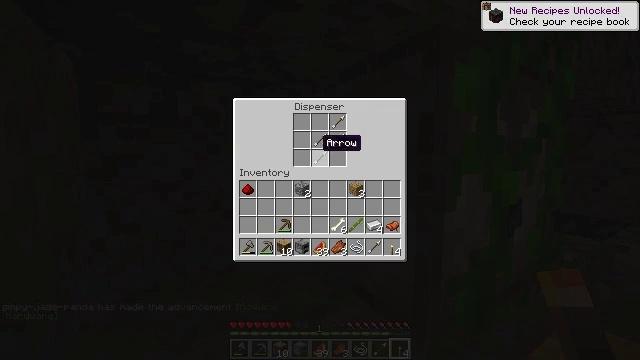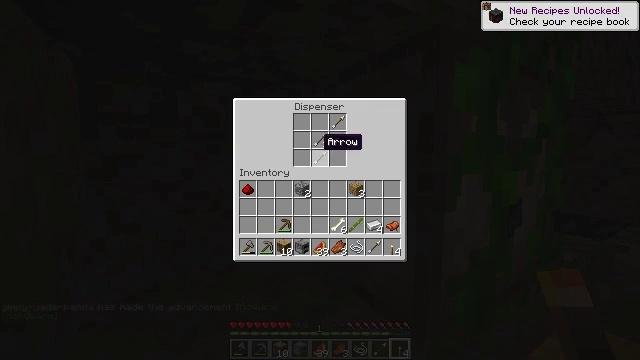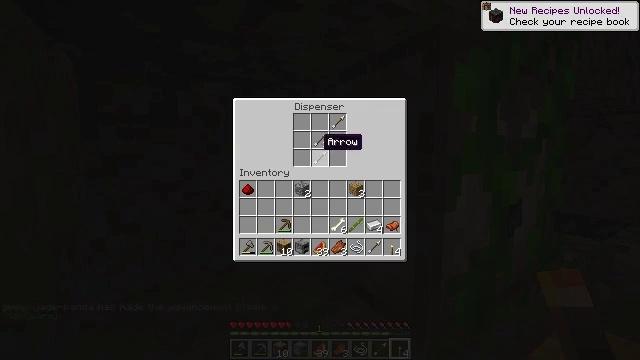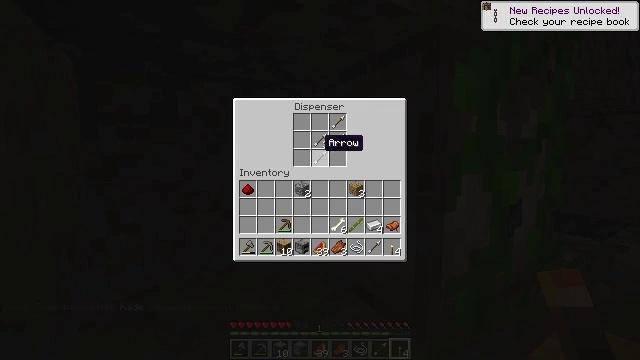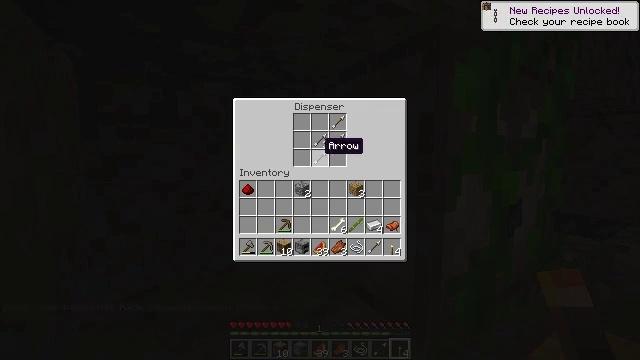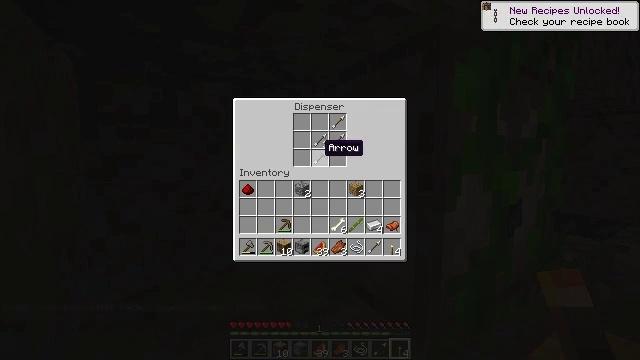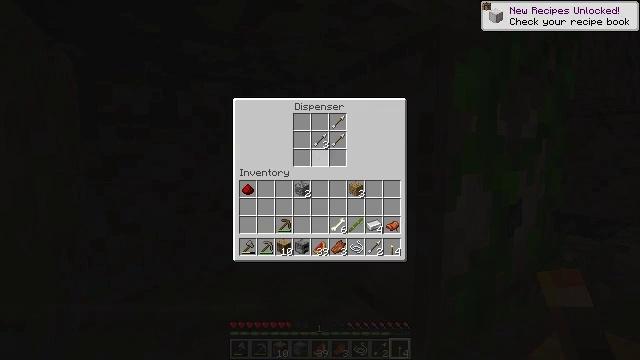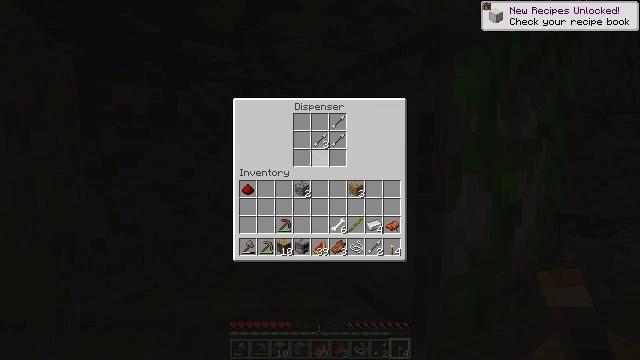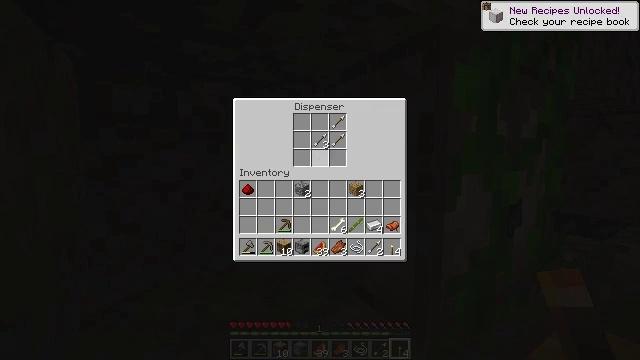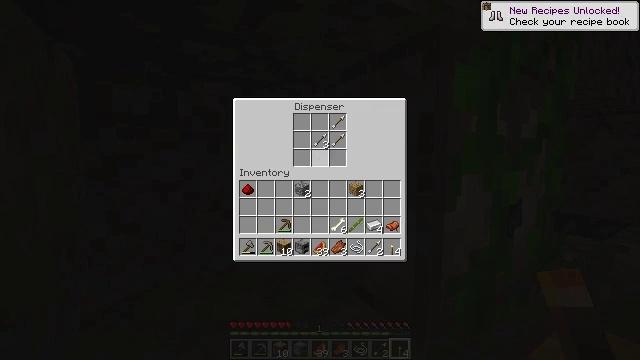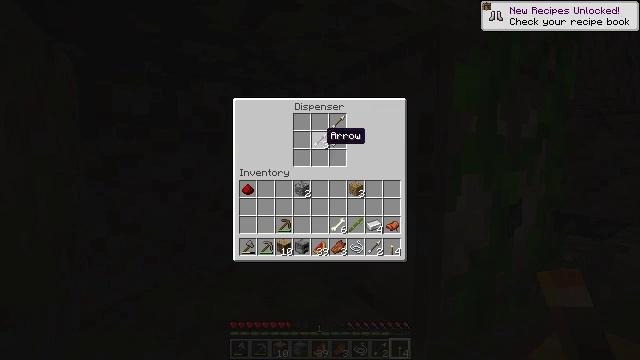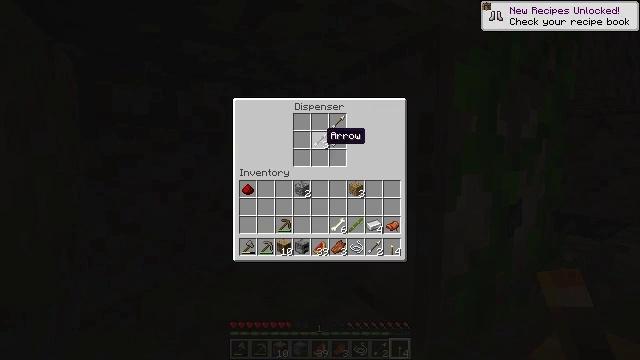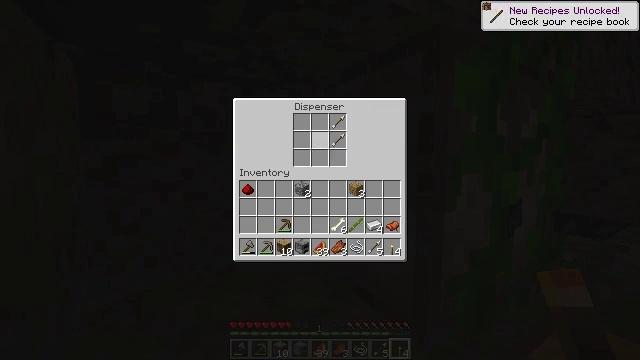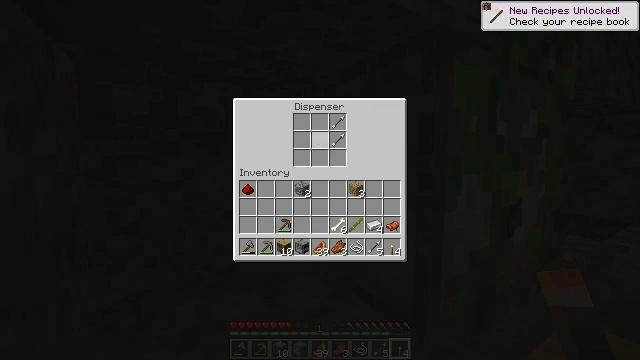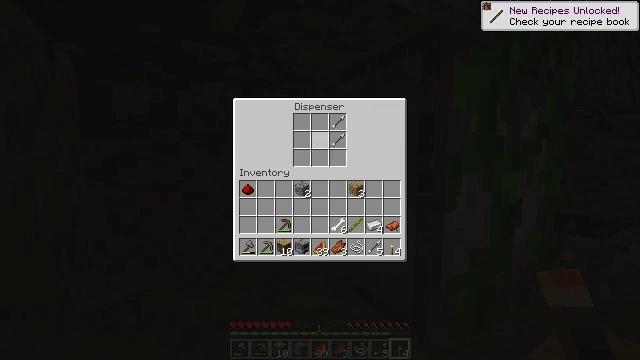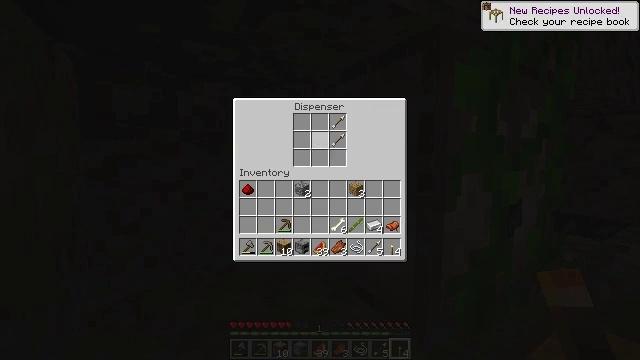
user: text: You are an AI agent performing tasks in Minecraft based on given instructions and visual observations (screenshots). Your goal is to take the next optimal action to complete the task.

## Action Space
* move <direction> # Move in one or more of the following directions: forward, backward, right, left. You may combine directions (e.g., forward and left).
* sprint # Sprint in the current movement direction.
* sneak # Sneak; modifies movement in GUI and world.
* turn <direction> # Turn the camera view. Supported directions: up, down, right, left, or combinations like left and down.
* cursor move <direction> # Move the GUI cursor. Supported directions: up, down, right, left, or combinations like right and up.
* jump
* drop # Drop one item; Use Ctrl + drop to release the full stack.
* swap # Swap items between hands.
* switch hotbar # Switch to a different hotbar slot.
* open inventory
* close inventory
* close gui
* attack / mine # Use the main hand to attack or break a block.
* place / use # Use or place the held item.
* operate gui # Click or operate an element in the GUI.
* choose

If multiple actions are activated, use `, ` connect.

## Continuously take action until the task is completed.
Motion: motion action
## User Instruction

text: Break the tripwire.
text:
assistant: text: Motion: no_op
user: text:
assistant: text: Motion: no_op
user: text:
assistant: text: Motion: sneak
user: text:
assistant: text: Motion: sneak
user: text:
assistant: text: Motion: sneak
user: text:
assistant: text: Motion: sneak, operate gui
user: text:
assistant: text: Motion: sneak, operate gui
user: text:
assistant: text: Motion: sneak, operate gui
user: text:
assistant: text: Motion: sneak, cursor move up
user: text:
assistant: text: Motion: sneak
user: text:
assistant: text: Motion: sneak
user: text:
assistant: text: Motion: sneak, operate gui
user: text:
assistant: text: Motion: sneak, operate gui
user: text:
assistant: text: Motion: sneak, operate gui
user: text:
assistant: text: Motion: sneak
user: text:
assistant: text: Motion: sneak
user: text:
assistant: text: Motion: sneak
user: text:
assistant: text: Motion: sneak, operate gui
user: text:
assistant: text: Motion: sneak, operate gui
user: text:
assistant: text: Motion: sneak, operate gui
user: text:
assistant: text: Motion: sneak
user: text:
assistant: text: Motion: sneak, cursor move up
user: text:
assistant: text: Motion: sneak
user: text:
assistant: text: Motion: sneak
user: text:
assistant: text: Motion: sneak, operate gui
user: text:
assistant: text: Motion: sneak, operate gui
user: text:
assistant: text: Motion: sneak, operate gui
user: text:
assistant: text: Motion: sneak
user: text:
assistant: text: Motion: sneak
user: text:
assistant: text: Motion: sneak, turn right, close gui